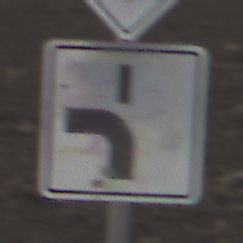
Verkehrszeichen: VerlaufVorfahrtsstrasse5
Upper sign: Vorfahrtsstrasse
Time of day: MorningAfternoon
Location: Outdoor (Nature)
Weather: Overcast
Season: NotSpecified
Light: Natural